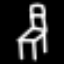
Label: chair